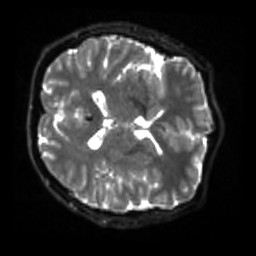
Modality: sbref
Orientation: axial
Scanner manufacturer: siemens
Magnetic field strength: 3 T
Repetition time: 4 s
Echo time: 0.0594 s